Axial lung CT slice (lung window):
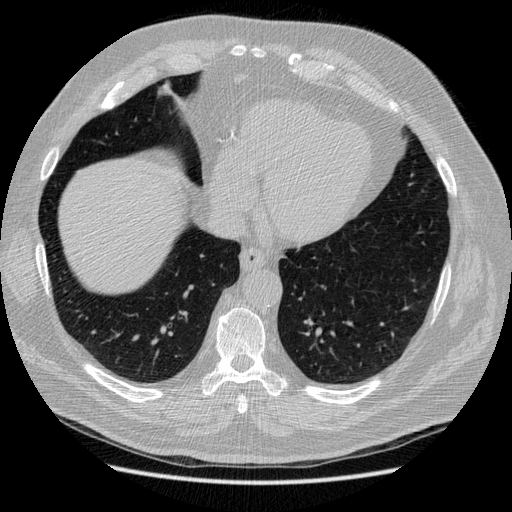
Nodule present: no